Question: First of all, I am not sure whether it is allowed to ask this kind of question. So I am trying to create a board game and I was stuck at the implementation of generating valid moves for Piece. Here is the extract of the class diagram.

You can think this board game like chess, so we need to know the location of other pieces while generating valid moves. The problem is I have no idea how to check it. Is my class diagram wrong? Or should I check at the board every time I check a square? And how do I do that in Java? Thanks for helping.
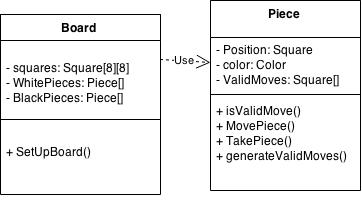
Answer: The piece should not decide what its valid moves are, it should only be aware of where it is and how it's capable of moving. It is not responsible for that sort of logic.
The board should manage whether or not that's allowed or not (that is, it takes a piece which returns its possible moves to it, and in turn returns the valid moves).
The 'Piece' class exposes a 'getPossibleMoves' method that returns the list of positions it can reach:
'''
public List<Square> getPossibleMoves(){ // might want to differentiate types of moves
'''
Then, the board class has a 'getValidMoves' method that takes a piece and returns its valid moves.
'''
public List<Square> getValidMoves(Piece piece) {
return piece.getPossibleMoves().
stream(). // and filter by
filter(move -> isOnValidBoardCoordinate(move)). // can shorten
filter(move -> doesNotIntersectOtherPiece(move)).
filter(move -> otherValidation(move)).
collect(Collectors.toList());
}
'''